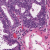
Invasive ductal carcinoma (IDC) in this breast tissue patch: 0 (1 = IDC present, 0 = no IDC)